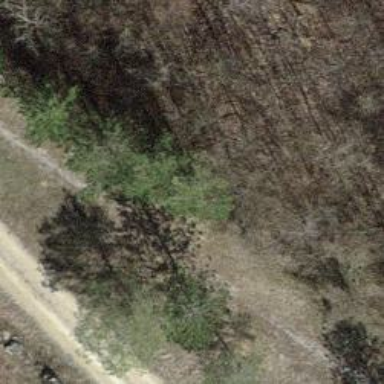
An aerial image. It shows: Path.